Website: crate-barrel
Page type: customer-info-address
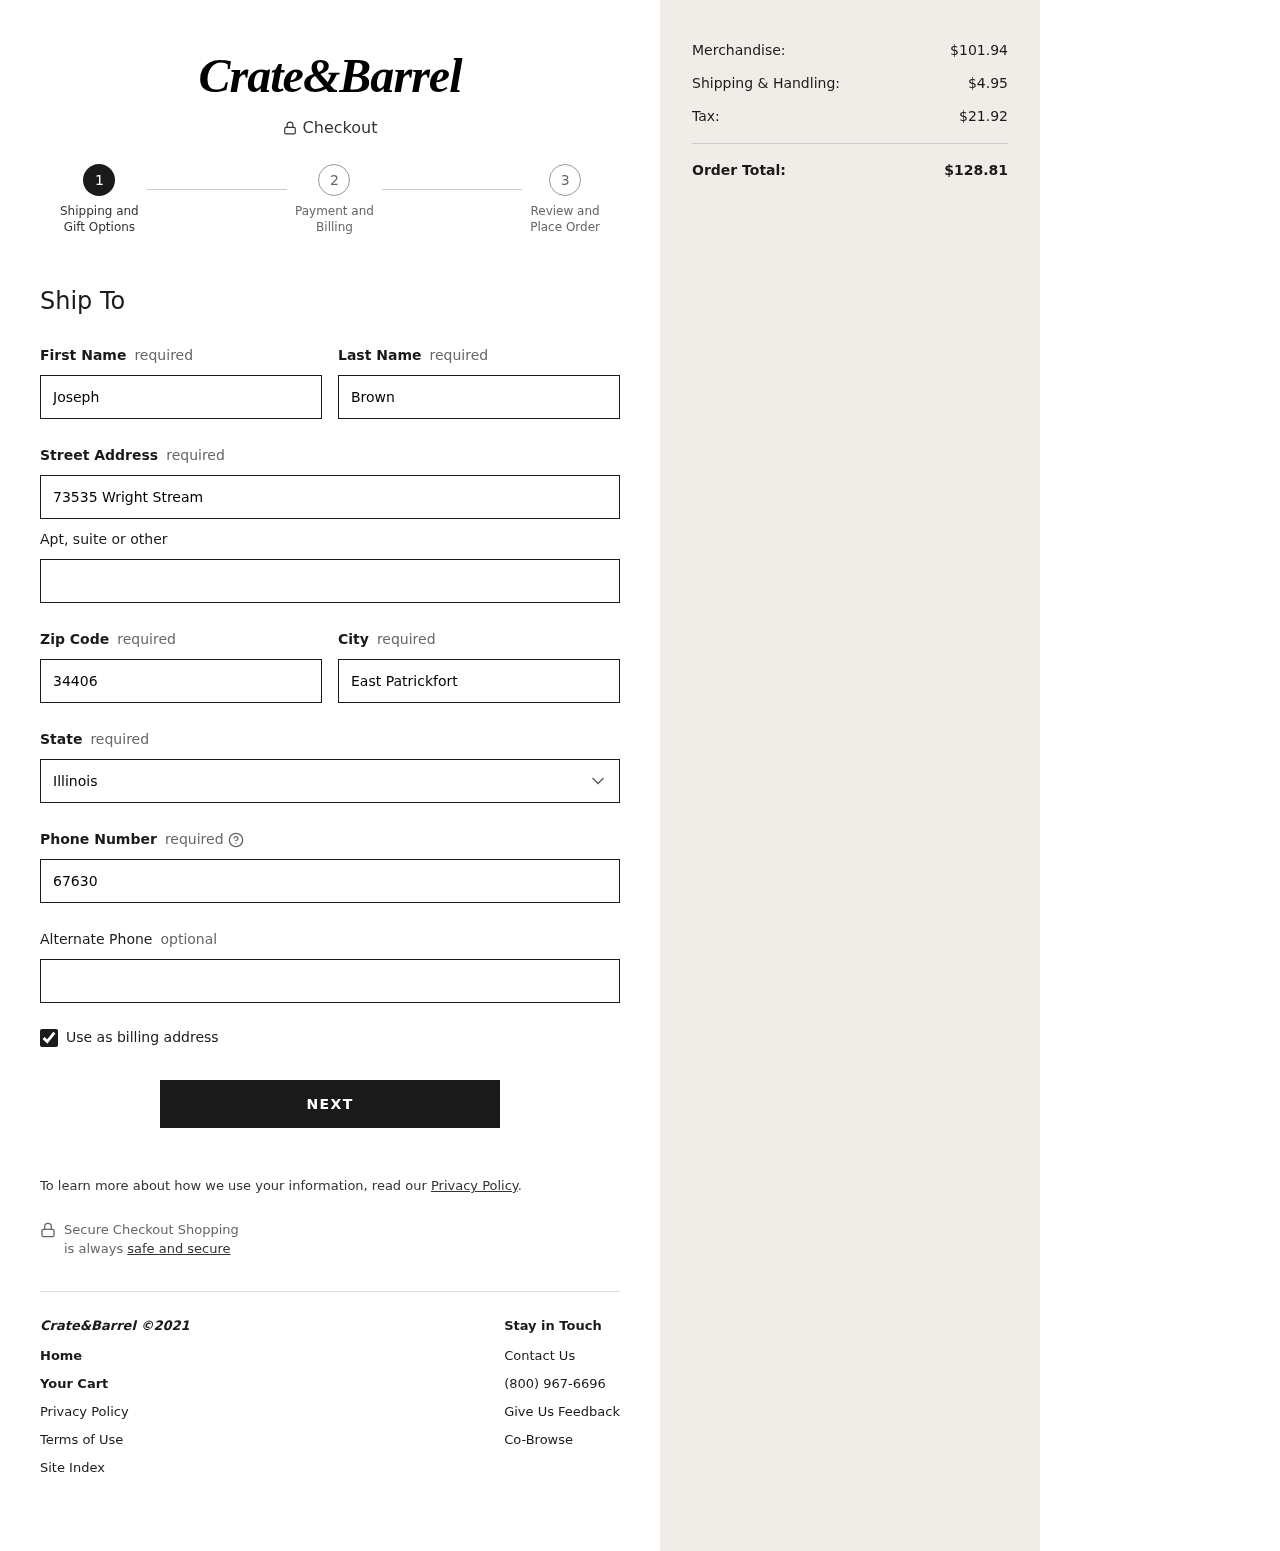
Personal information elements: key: PII_STATE
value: Illinois
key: PII_FIRSTNAME
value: Joseph
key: PII_LASTNAME
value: Brown
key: PII_STREET
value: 73535 Wright Stream
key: PII_POSTCODE
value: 34406
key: PII_CITY
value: East Patrickfort
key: PII_PHONE
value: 6763086579
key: PII_PHONE_ALT
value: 8528346065
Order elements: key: ORDER_SUBTOTAL
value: $101.94
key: ORDER_SHIPPING_COST
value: $4.95
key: ORDER_TAX
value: $21.92
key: ORDER_TOTAL
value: $128.81